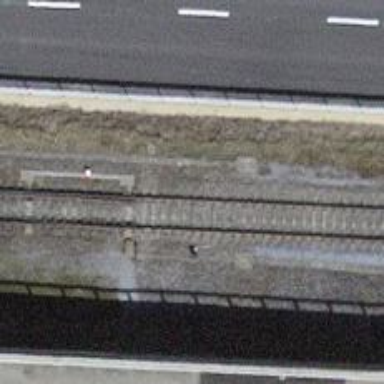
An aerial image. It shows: Railway switch.